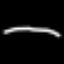
Label: line